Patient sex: M
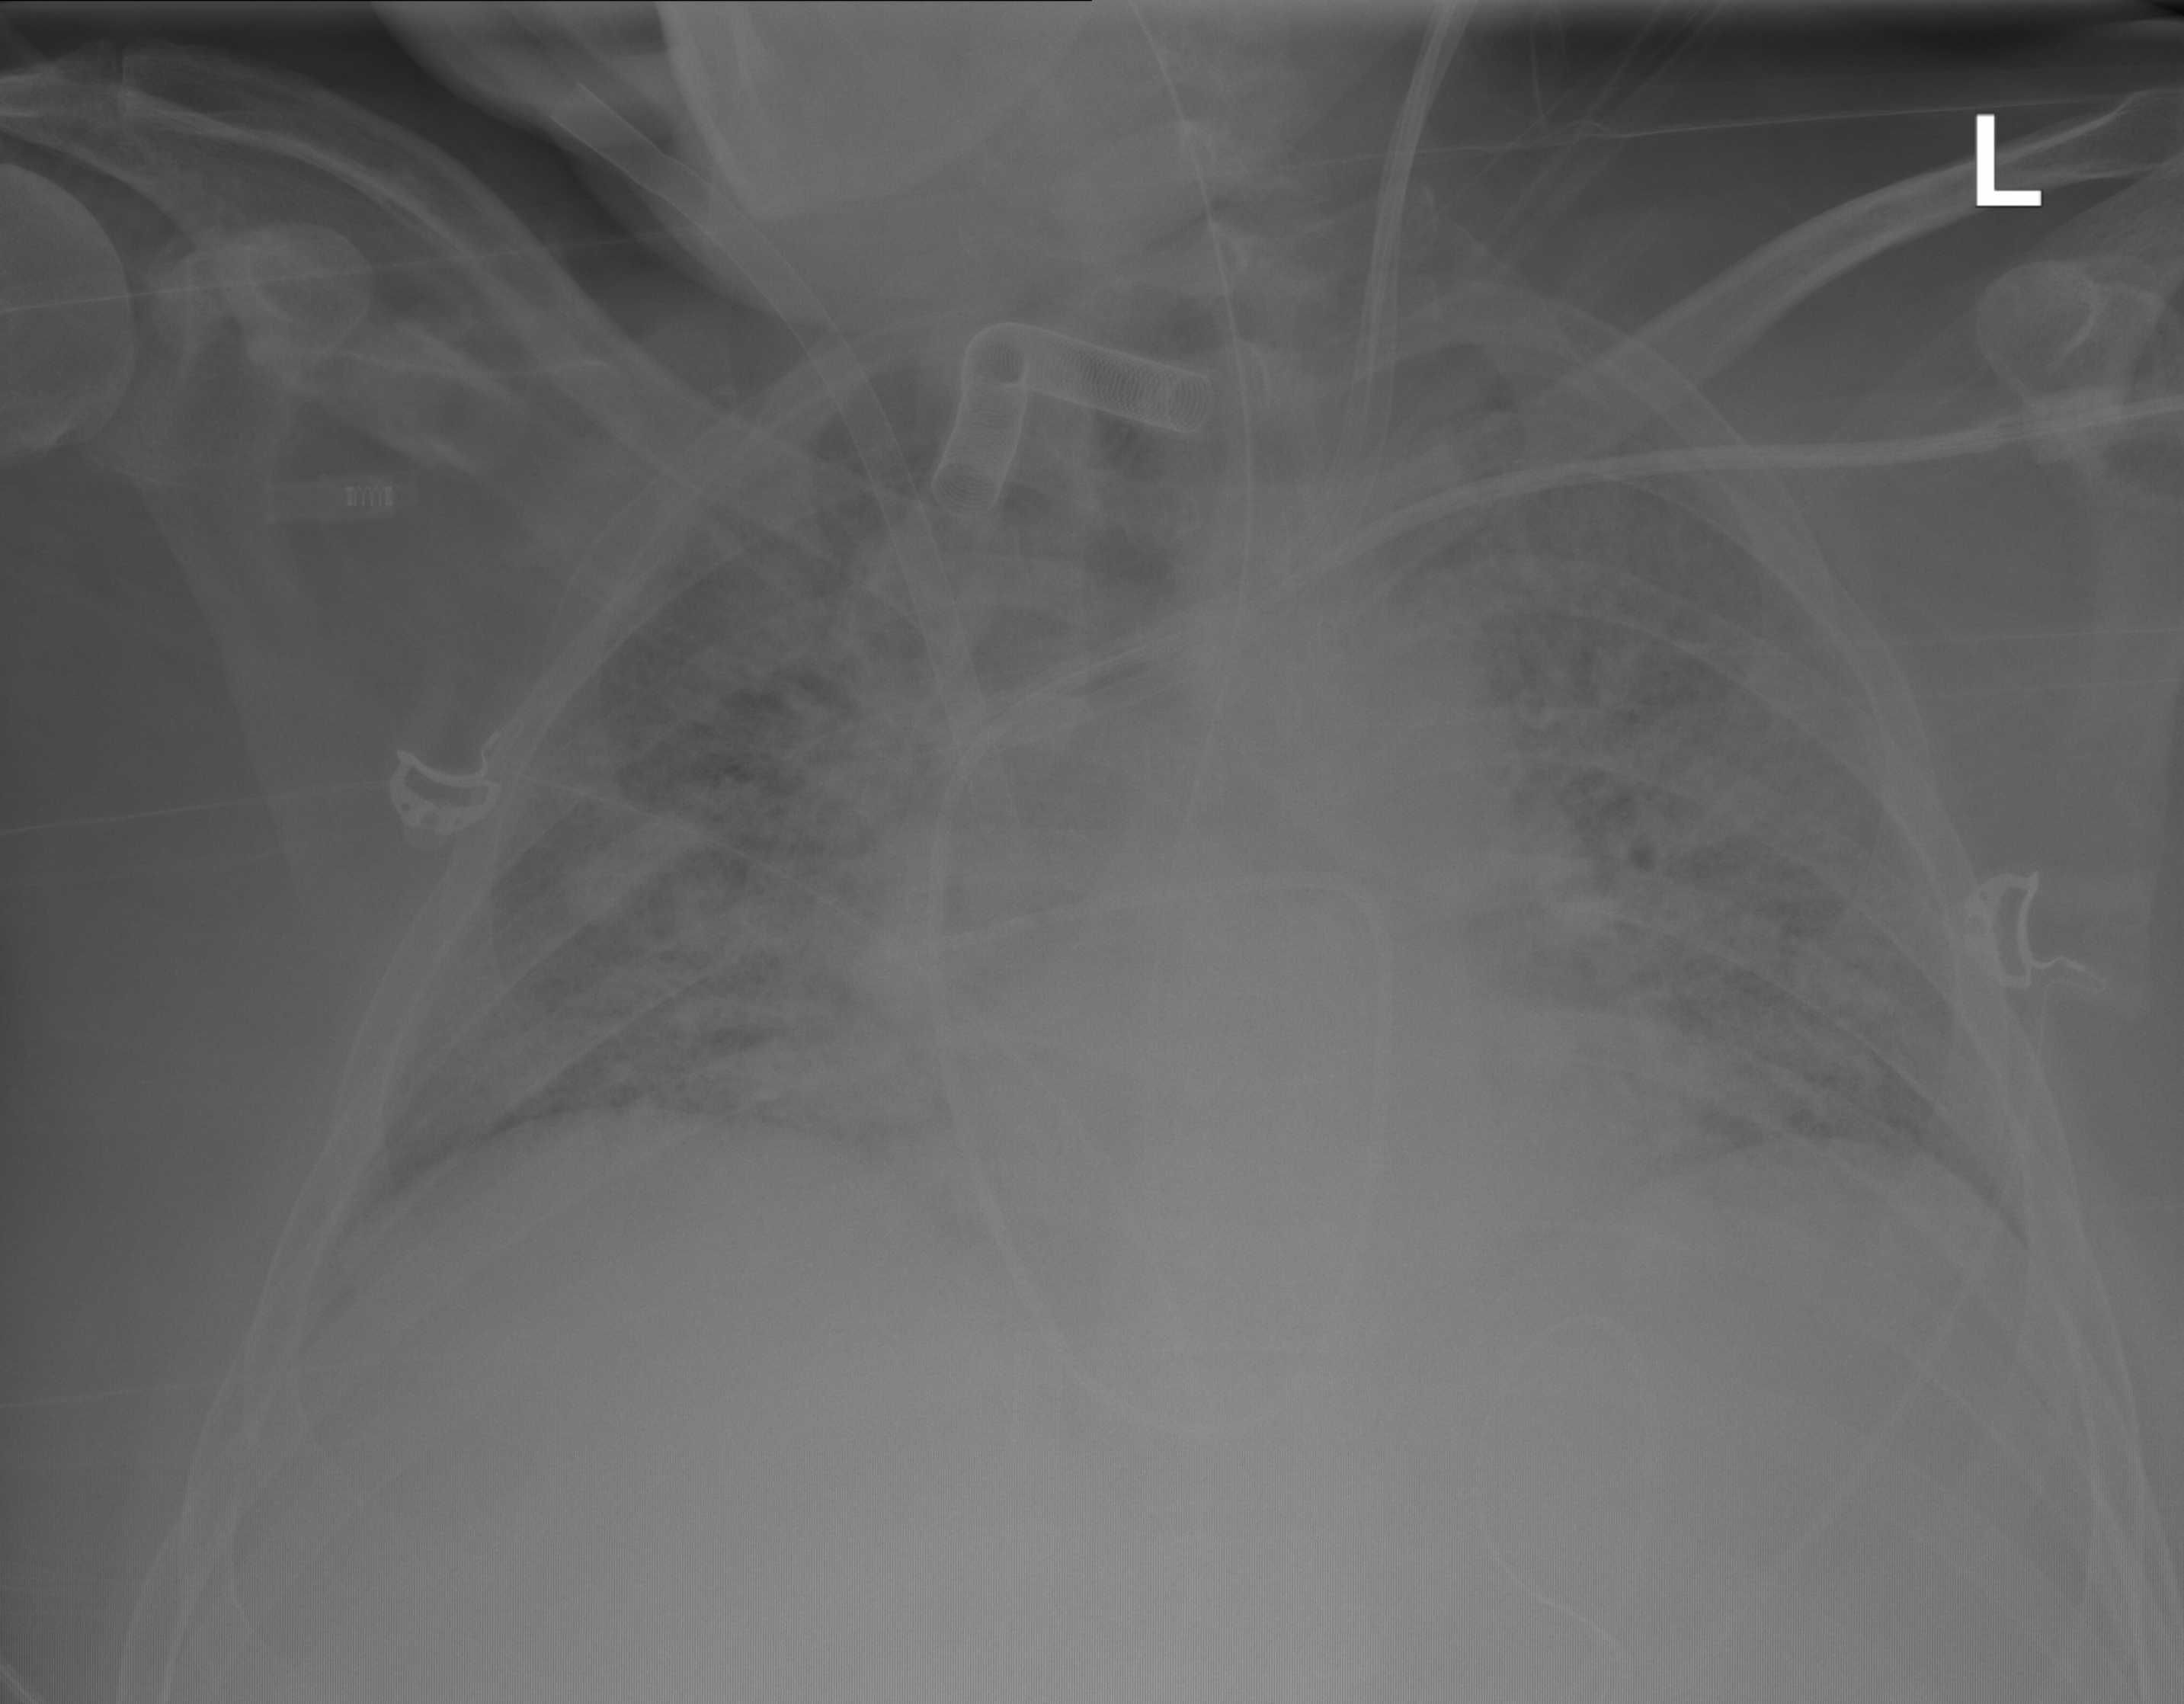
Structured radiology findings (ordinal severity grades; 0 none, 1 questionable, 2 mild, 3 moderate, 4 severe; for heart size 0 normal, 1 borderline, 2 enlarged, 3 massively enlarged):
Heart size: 2
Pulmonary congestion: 4
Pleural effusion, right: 0
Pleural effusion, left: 0
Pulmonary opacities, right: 4
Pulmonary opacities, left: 4
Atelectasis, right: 3
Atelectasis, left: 3